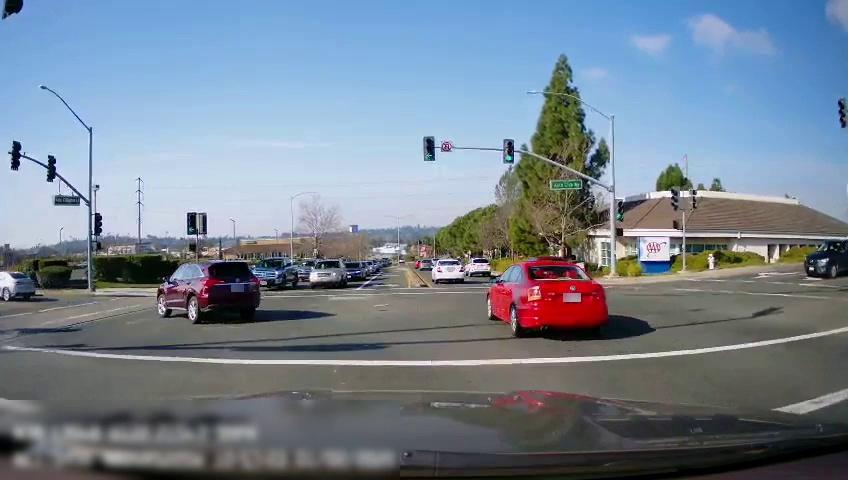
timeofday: Day
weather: Sunny
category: Drivable Space
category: Vehicles | Car
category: Vehicles | Car
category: Vehicles | Car
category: Vehicles | SUV
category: Vehicles | Car
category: Vehicles | Car
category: Vehicles | SUV
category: Vehicles | Truck
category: Vehicles | SUV
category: Vehicles | Car
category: Vehicles | SUV
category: Lanes | Alternate Lane
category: Lanes | Opposite Lane
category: Lanes | Opposite Lane
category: Traffic | Signs
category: Traffic | Signs
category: Traffic | Lights
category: Traffic | Lights
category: Traffic | Lights
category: Traffic | Signs
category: Traffic | Lights
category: Traffic | Lights
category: Traffic | Lights
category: Traffic | Lights
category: Traffic | Lights
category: Traffic | Lights
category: Traffic | Lights
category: Traffic | Lights
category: Traffic | Lights